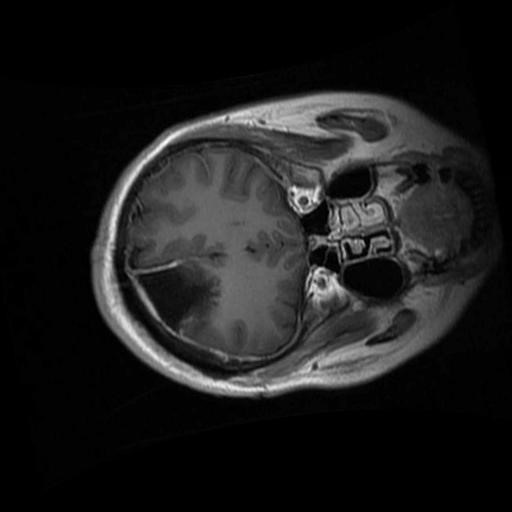
Label: brain_glioma